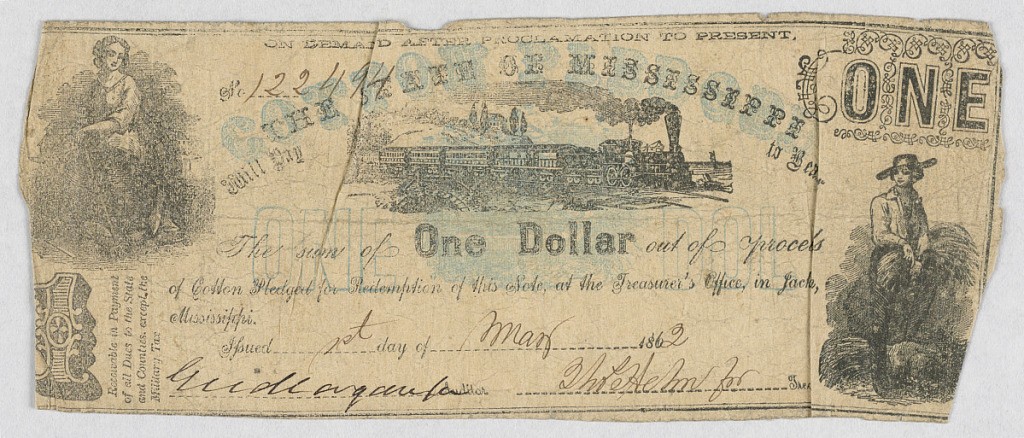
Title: bank note
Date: May 1, 1862
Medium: Colored inks on paper
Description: Horizontal rectangle. Bank note of one dollar, State of Mississippi, number 122494; colored pledged. Railroad train, center, figure of a young woman, upper left; figure of a young man, lower right.